Question: I used two MATLAB Edit Texts to display data side by side.
I would like to highlight the differences between the two Edit Texts. The characters which are different should appear in red. Is there any method to achieve this?
An example of the intended output is shown:
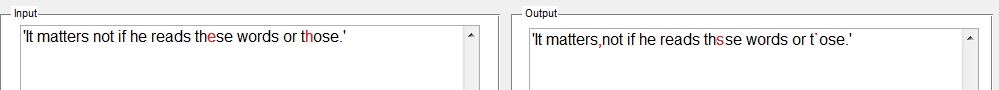
Answer: It's not officially supported, as far as I know, but you can do this with HTML and bunch of hacking around with undocumented functions and Java. <URL> utility from the MathWorks File Exchange.